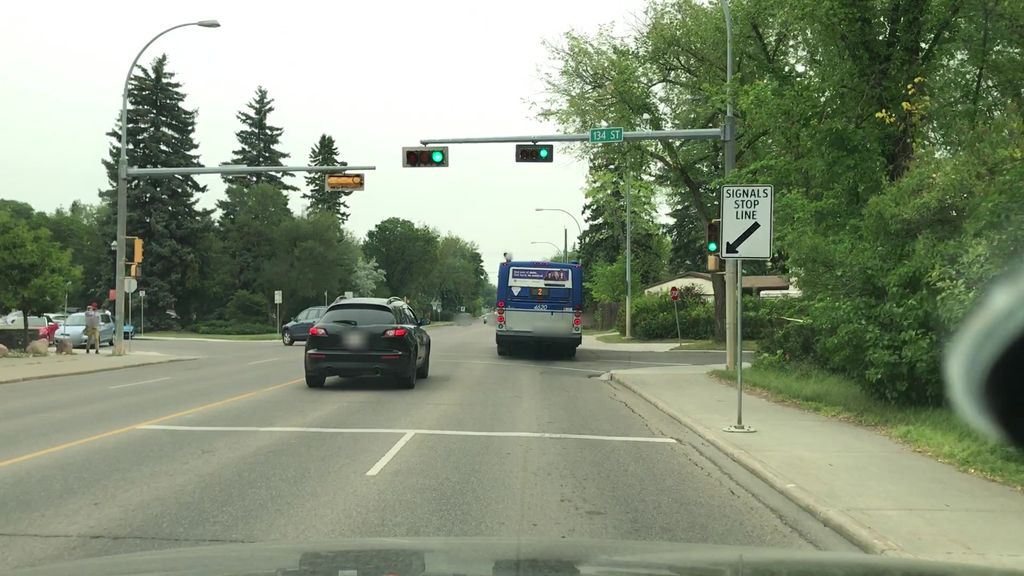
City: edmonton